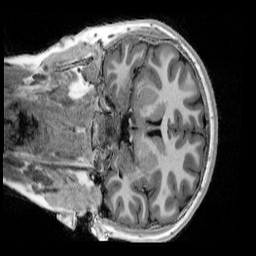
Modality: UNIT1_denoised
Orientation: coronal
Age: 10
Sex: female
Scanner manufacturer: siemens
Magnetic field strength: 3 T
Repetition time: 4 s
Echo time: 0.00303 s